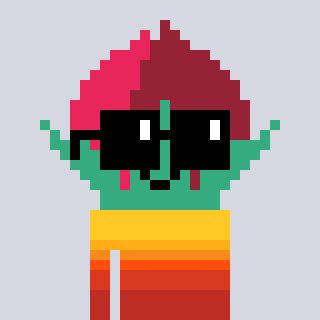
a pixel art character with square black sunglasses, a rosebud-shaped head and a bege-colored body on a cool background